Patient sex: M
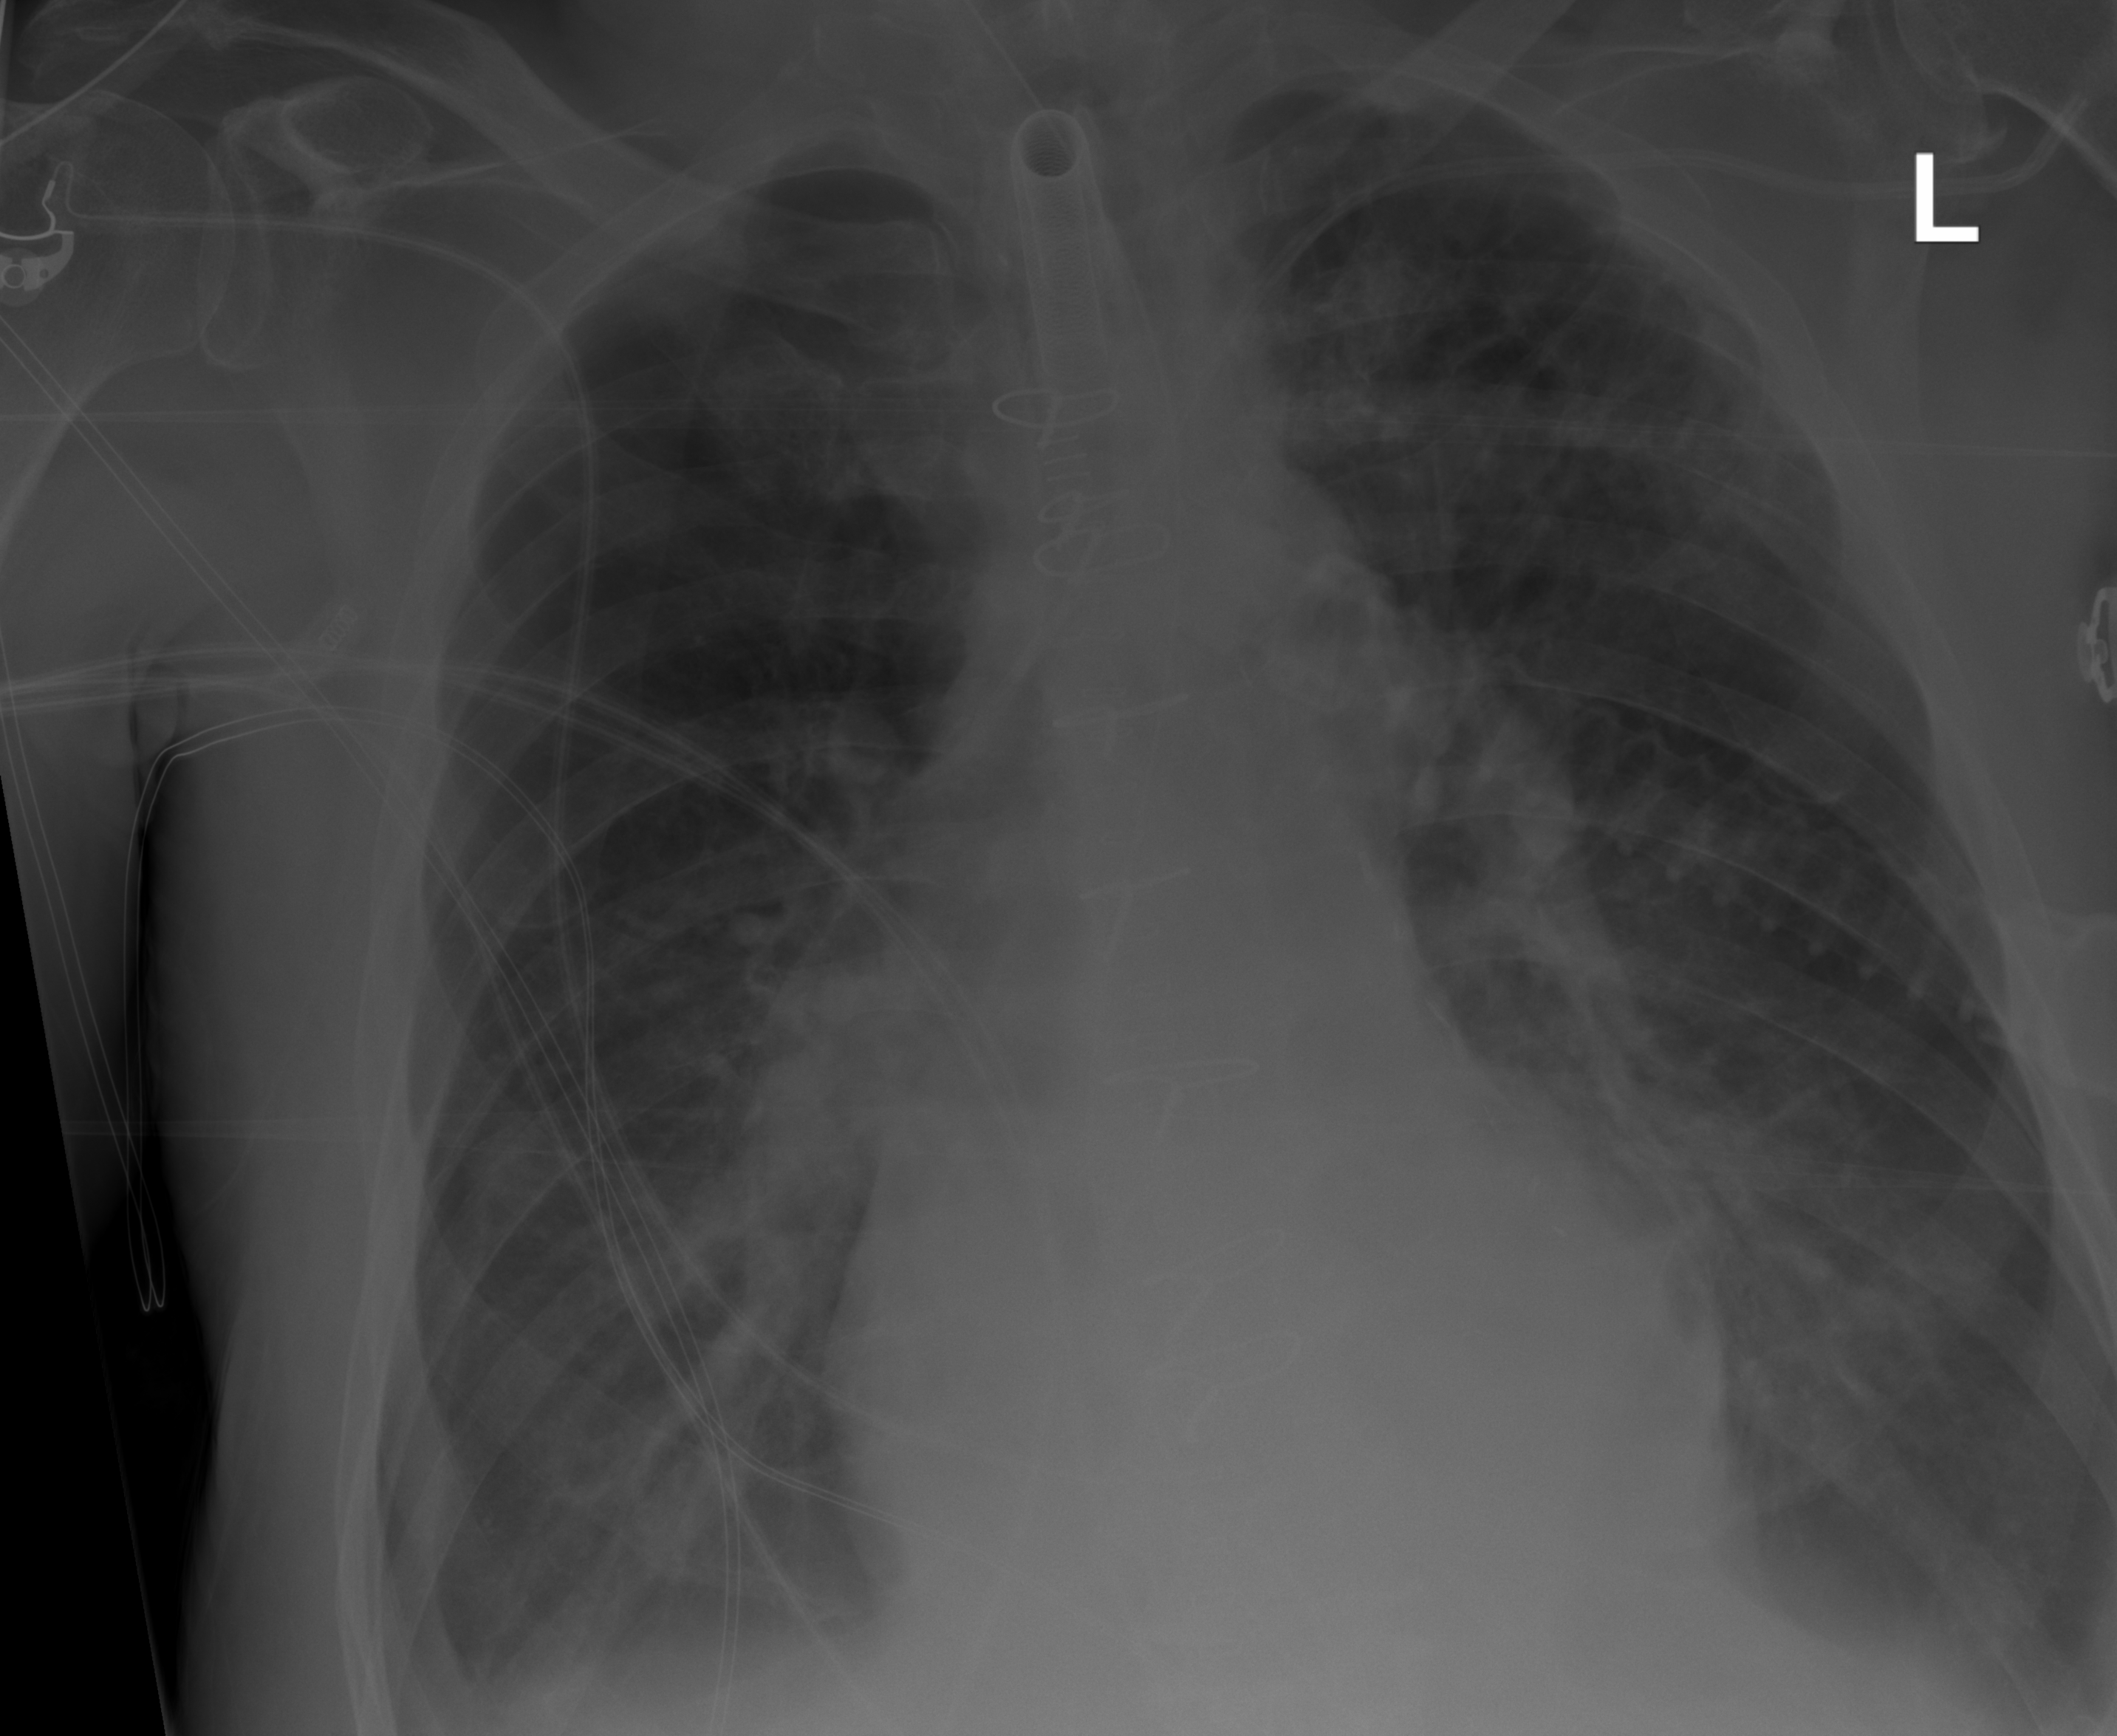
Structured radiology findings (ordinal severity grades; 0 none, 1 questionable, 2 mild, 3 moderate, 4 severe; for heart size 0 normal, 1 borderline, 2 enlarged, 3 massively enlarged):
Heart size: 0
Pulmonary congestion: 0
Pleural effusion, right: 0
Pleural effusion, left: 0
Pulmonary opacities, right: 0
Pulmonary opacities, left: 0
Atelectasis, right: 2
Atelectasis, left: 0